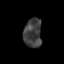
Tissue: prostate
Cell type: T cells
Senescence score: 0.338
Nuclear area (px): 517
Mean DAPI intensity: 62.23